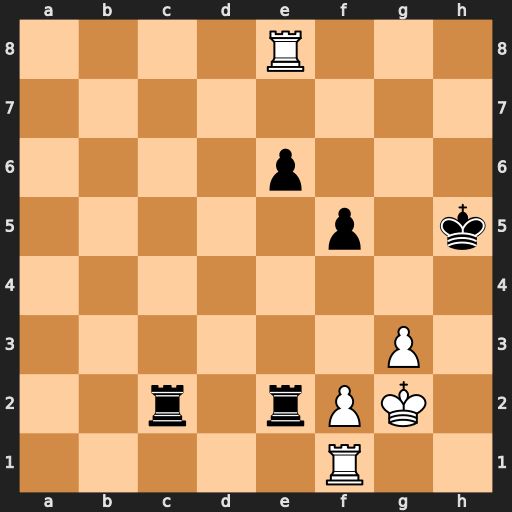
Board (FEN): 4R3/8/4p3/5p1k/8/6P1/2r1rPK1/5R2
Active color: w
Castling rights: -
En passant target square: -
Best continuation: Rg8 Rxf2+ Rxf2 Rxf2+ Kxf2